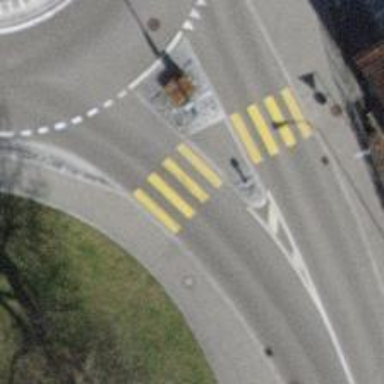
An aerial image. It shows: Uncontrolled road crossing.